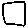
Label: square